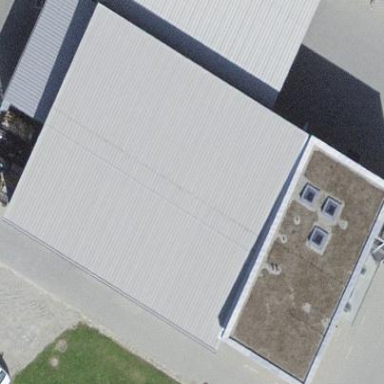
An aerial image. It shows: Commercial building.